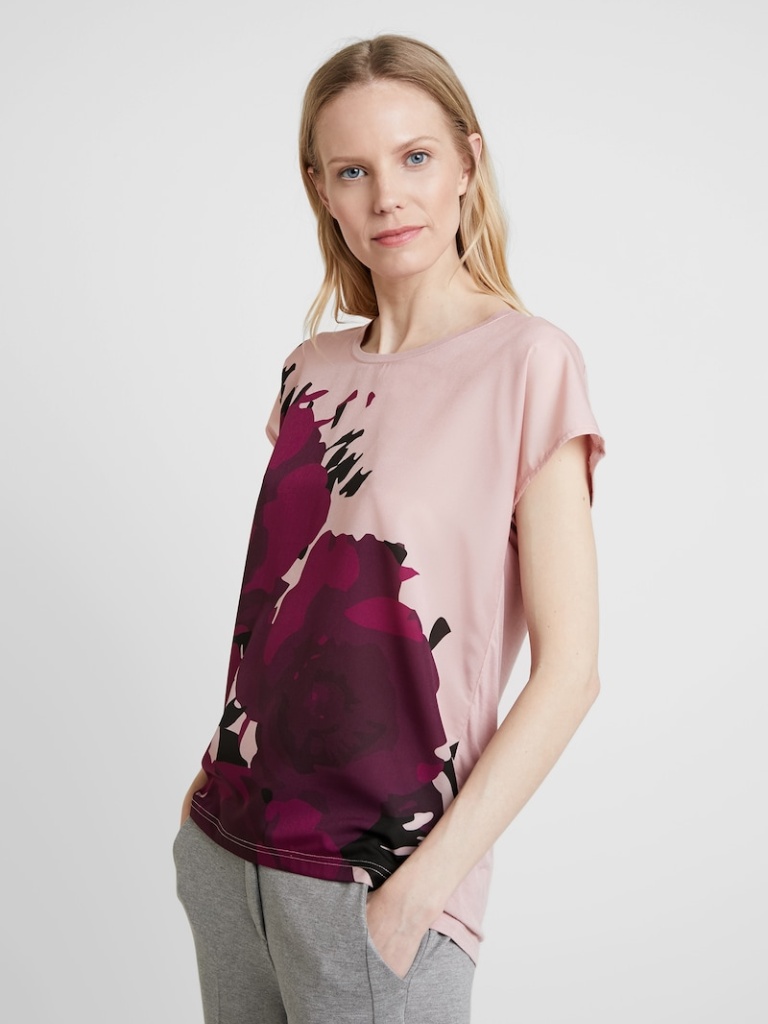
cotton relaxed short sleeve hip length Untucked crew t-shirt